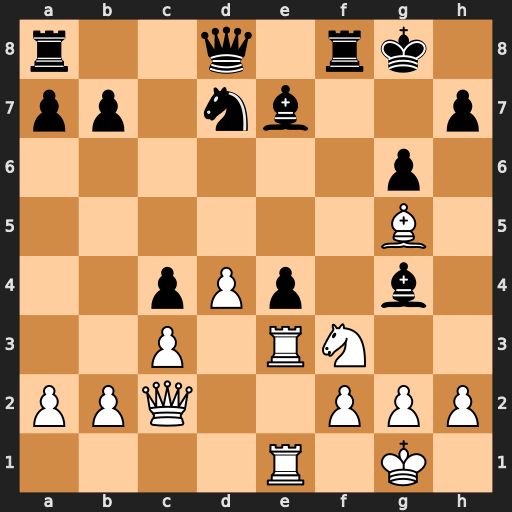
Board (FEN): r2q1rk1/pp1nb2p/6p1/6B1/2pPp1b1/2P1RN2/PPQ2PPP/4R1K1
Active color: w
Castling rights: -
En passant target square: -
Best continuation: Bxe7 Qxe7 Rxe4